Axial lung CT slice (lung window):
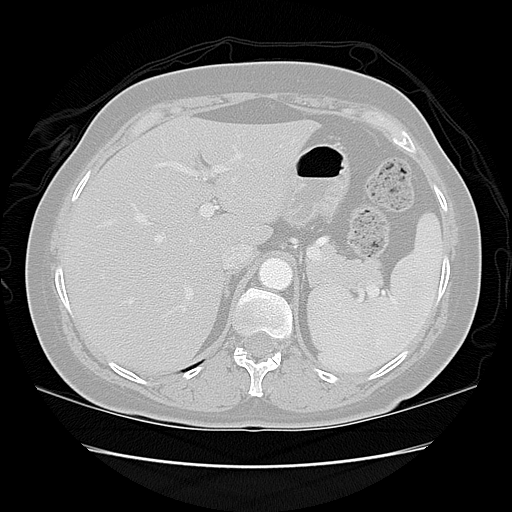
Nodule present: no